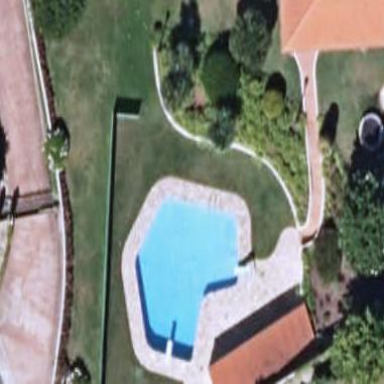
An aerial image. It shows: Swimming pool located in leisure land.